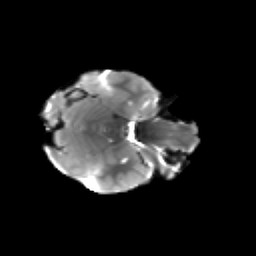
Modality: T2w
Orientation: axial
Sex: female
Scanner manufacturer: siemens
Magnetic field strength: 3 T
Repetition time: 5 s
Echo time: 0.071 s